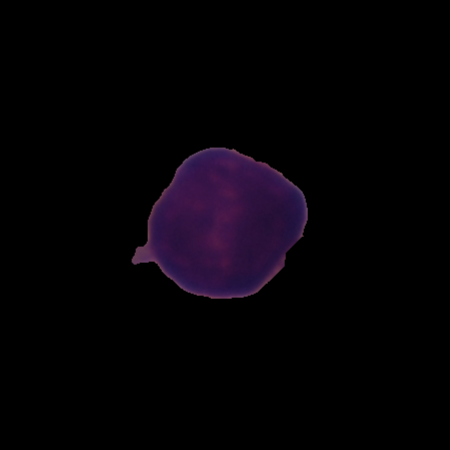
Label: healthy